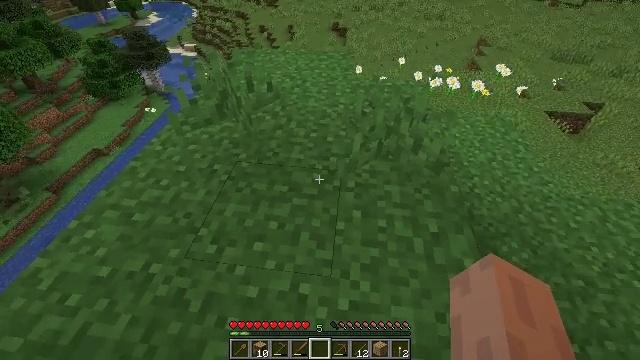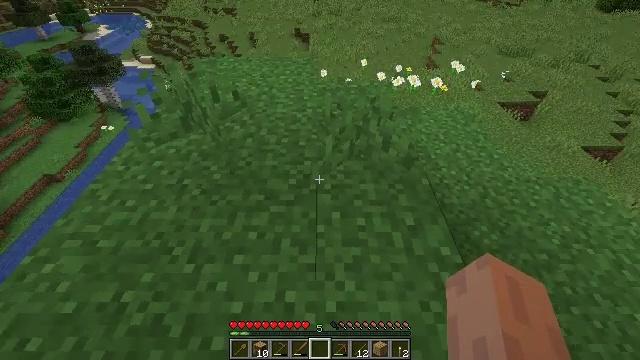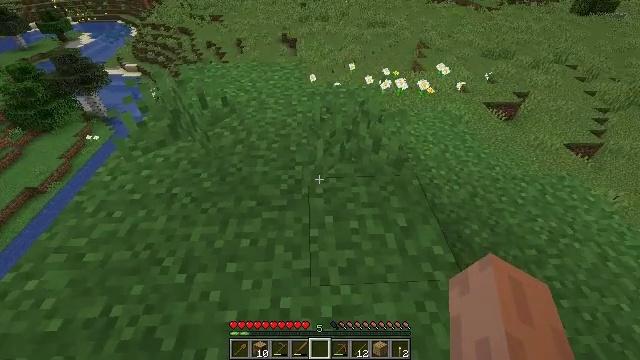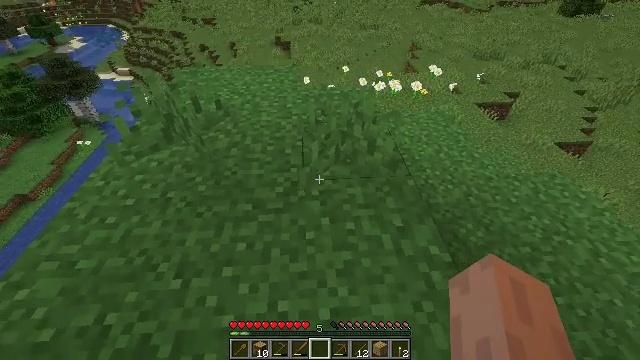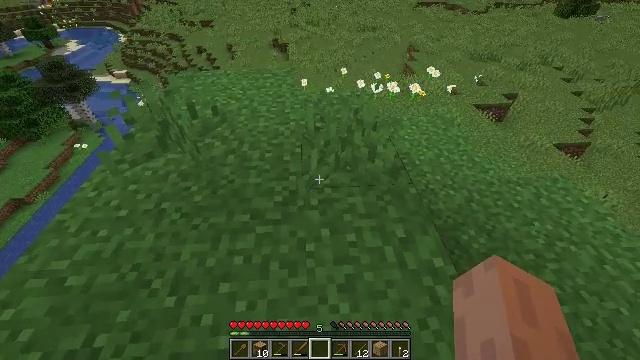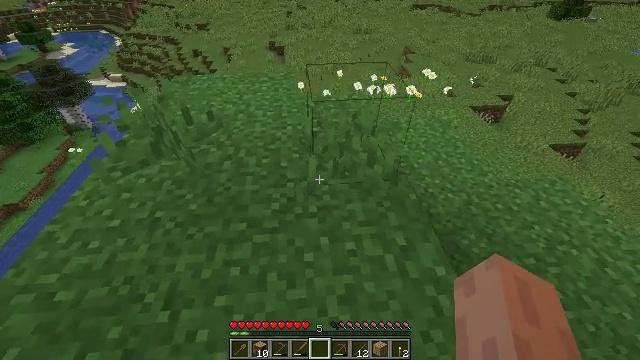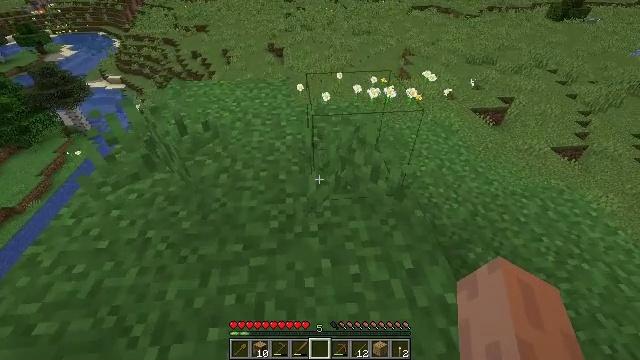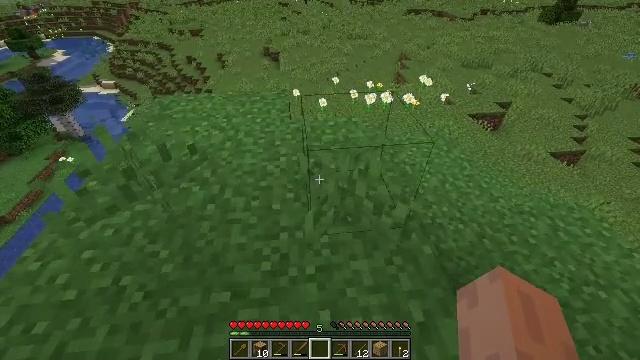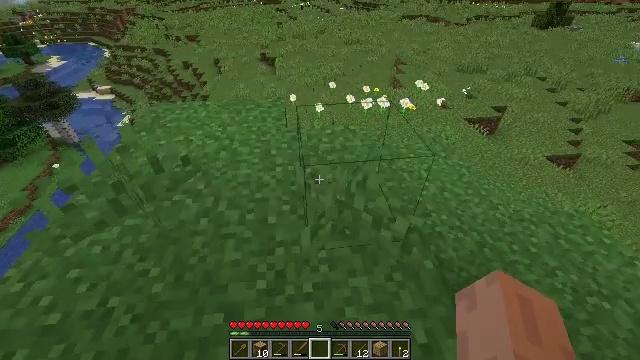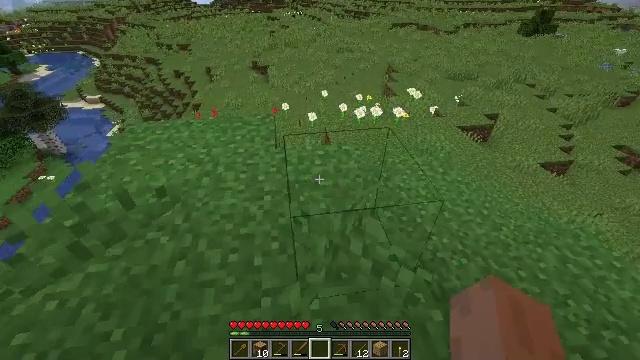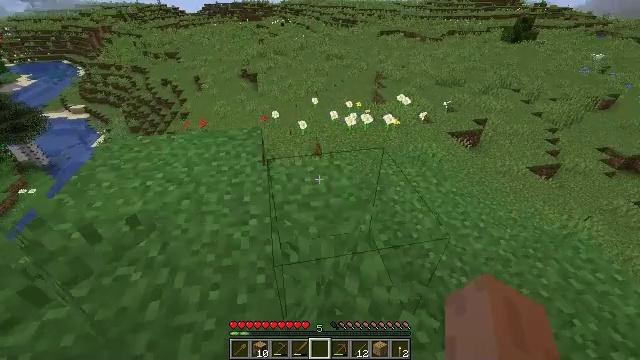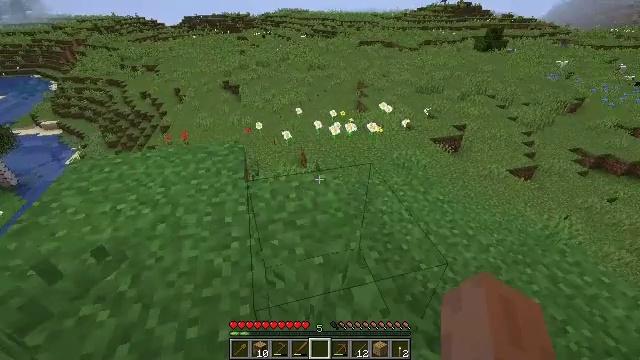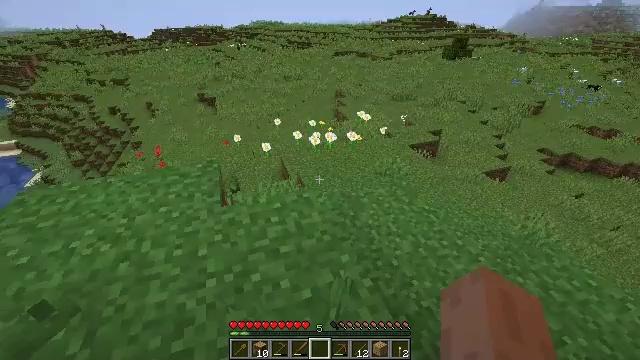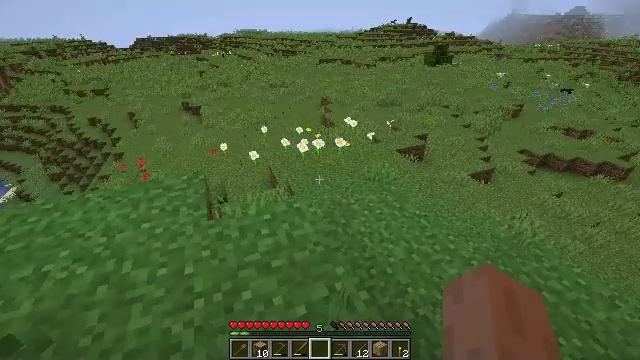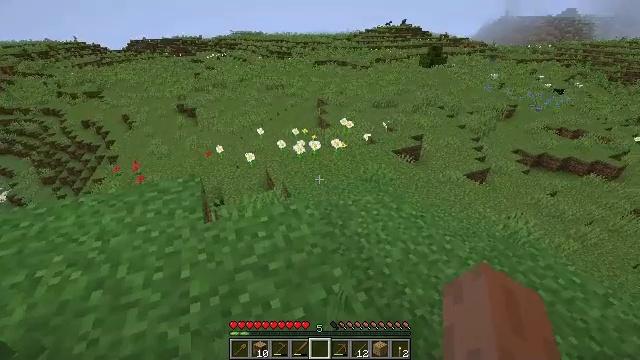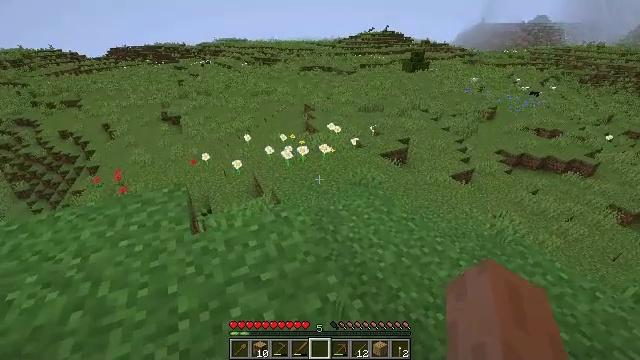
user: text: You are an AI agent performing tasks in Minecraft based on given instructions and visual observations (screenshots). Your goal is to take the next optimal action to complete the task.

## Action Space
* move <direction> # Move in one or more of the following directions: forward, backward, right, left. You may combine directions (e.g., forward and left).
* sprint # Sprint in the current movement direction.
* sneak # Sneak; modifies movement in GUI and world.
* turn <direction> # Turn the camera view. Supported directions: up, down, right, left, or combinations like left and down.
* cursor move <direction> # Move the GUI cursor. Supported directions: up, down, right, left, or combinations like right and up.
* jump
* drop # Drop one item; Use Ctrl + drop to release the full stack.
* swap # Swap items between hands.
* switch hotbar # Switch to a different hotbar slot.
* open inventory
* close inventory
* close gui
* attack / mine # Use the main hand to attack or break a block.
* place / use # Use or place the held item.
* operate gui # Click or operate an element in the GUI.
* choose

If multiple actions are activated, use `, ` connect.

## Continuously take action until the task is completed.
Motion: motion action
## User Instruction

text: Gather birch log for crafting.
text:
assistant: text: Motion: turn right
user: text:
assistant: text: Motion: turn right
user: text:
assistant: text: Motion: turn right
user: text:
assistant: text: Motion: move forward
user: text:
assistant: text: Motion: move forward
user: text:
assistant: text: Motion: move forward
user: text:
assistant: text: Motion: move forward
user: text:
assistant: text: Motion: move forward
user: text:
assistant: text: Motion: move forward, turn right and up
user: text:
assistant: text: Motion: move forward, turn right and up
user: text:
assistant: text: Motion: move forward, turn right and up
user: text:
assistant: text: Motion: turn right and up
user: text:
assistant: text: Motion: turn right and up
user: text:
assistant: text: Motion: no_op
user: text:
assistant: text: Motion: turn right and up
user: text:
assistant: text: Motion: no_op
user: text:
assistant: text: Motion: turn right
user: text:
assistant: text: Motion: turn right
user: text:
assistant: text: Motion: turn right
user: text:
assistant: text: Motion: no_op
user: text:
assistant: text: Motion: no_op
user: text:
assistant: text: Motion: no_op
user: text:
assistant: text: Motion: no_op
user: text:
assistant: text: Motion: no_op
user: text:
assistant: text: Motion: no_op
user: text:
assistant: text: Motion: no_op
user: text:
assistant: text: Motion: no_op
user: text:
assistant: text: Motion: no_op
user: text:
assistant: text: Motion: no_op
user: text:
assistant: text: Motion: no_op